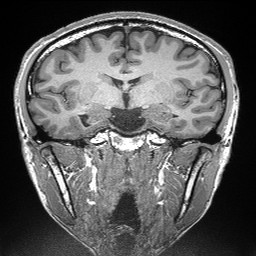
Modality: T1w
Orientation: sagittal
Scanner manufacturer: siemens
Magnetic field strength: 3 T
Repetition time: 2.3 s
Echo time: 0.00298 s